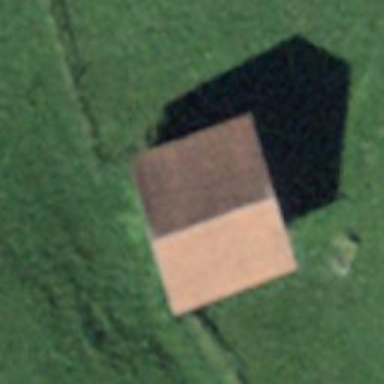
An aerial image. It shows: Barn.